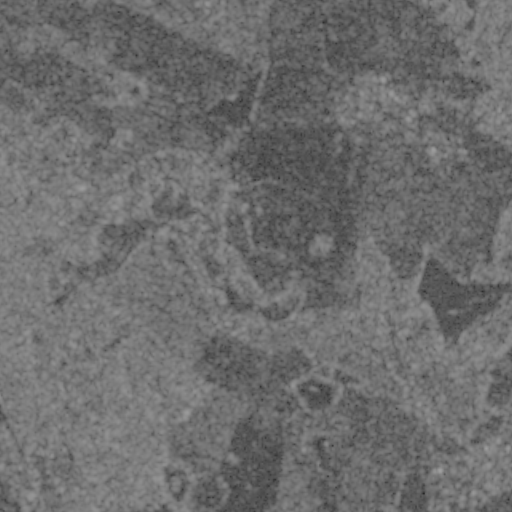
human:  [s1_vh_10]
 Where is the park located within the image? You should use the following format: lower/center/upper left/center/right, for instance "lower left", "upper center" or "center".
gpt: The park is located in the upper right of the image.
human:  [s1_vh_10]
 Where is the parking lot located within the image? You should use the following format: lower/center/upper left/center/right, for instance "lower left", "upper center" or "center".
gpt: The parking lot is located in the lower right of the image.
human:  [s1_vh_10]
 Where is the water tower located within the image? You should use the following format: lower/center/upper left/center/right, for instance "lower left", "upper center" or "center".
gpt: The water tower is located in the upper center of the image.
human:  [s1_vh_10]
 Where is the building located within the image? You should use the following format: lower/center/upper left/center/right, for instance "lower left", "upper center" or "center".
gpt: There is no building in the image.

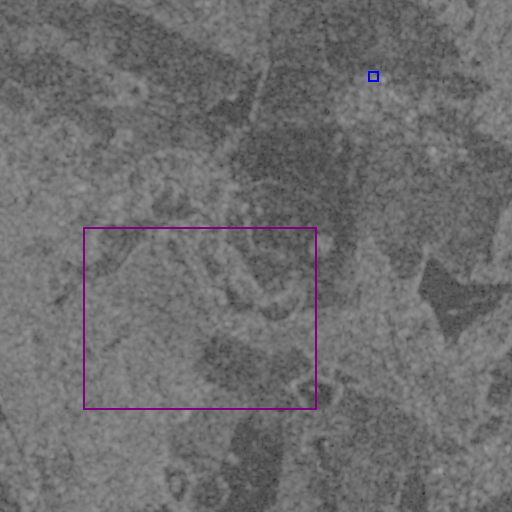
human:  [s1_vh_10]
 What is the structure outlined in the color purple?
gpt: The structure outlined in purple is a crop field.
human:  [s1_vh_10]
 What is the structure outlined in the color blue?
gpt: The structure outlined in blue is a park.
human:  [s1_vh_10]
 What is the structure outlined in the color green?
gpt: There is no green outline.